Question: I wanted my users to be allowed to insert emojis into a text box. I have searched for a JQuery plugin, which would allow me to give them a picker like the Mac, iOS or Webogram integrated Emojipicker. But I couldn't find a proper one, which sorted all icons and displayed them?
Is there any possibility to do this?
Mac Emojipicker:

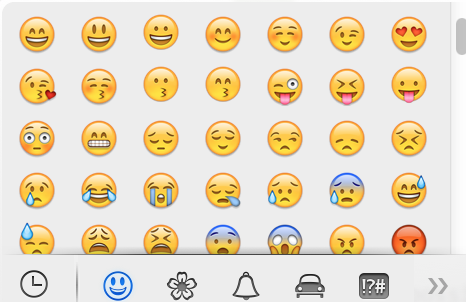
Answer: After the first time I asked this question, I only got down votes. So I thought, probably there isn't any other plugin out there and I developed my own based on <URL>. Because I didn't copy the code from Webogram, I didn't sort the icons yet but my solution works how I excepted it.
The custom plugin can be found on my Github Account <URL>.
I hope this helps others with a similar problem and takes away some work.